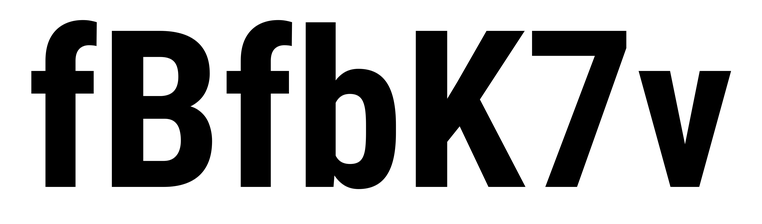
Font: Roboto_Condensed_Bold